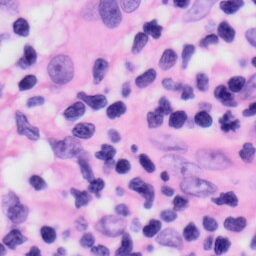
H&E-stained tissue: Skin